Question: I would like to update the button title (grey button) in the first interface controller by pressing on the blue button in the second interface controller.
- I was able to use the counter in order to update the label, but how would I do to send the result back to the first interface Controller- should it be executed in the second interface controller and then the result is sent back through the push segue- How would I use 'pushControllerWithName("secondController",context: ... )'
Should I do something like that:
'''
var counter = 1
@IBAction func addOne() {
greyButtonLabel.setTitle("\(counter++)")
pushControllerWithName("secondController", context : add)
}
// The second interface controller
override func awakeWithContext(context: AnyObject?) {
super.awakeWithContext(context)
if let addone = context as? counter {
greyButtonLabel.setTitle("\(counter++)")
}
}
'''

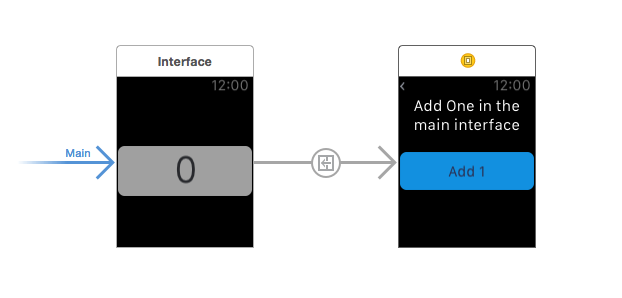
Answer: You cannot change a UI element in the first interface controller when it is not active.
Here is one possible way:
- 'self''pushControllerWithName("secondController", context: ... )'- - 'popController'- 'willActivate'